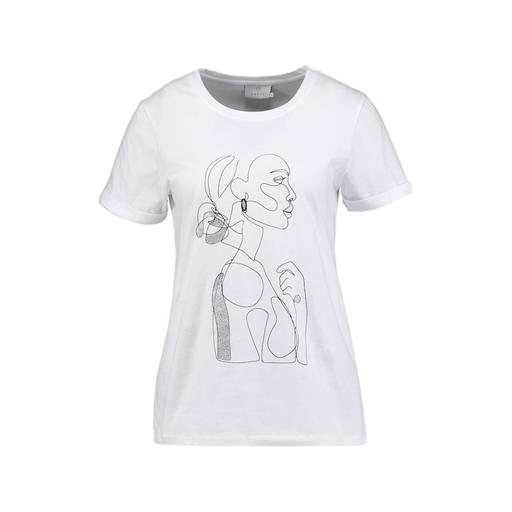
only white t-shirt, white print t-shirt, white graphic t-shirt only macy, white background